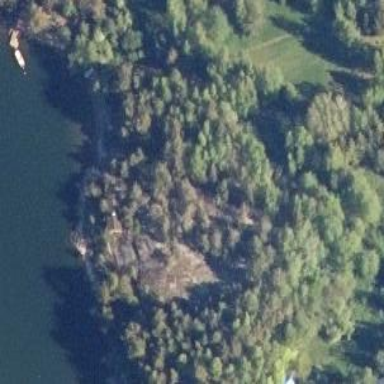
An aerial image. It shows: Landscape dominated by bare rock.